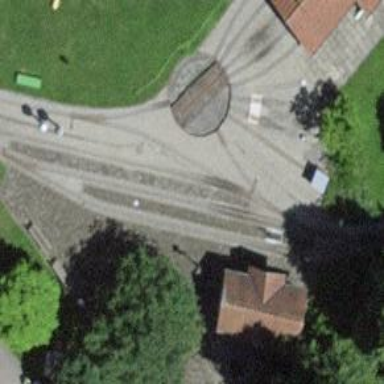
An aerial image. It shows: Miniature railway.